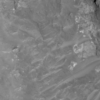
Label: not_dusty